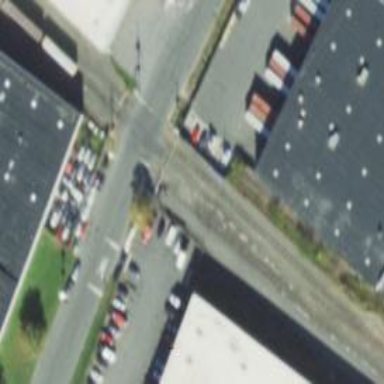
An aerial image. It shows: Railway level crossing.